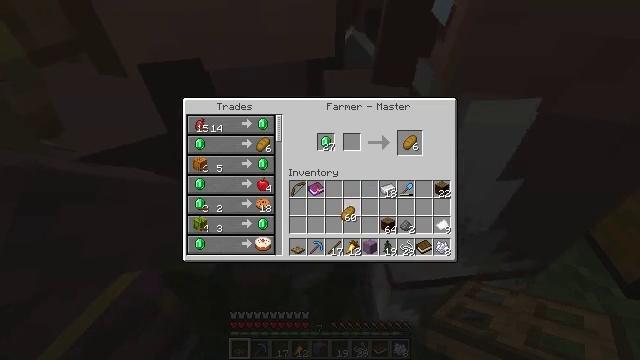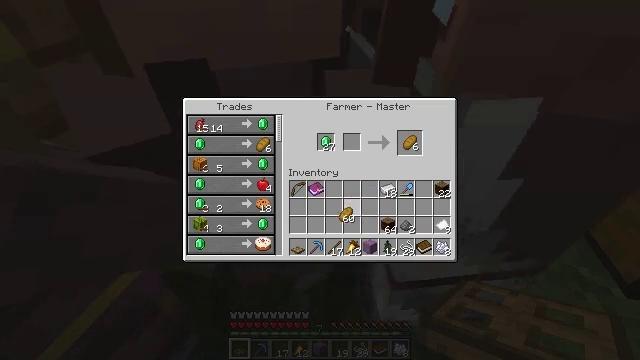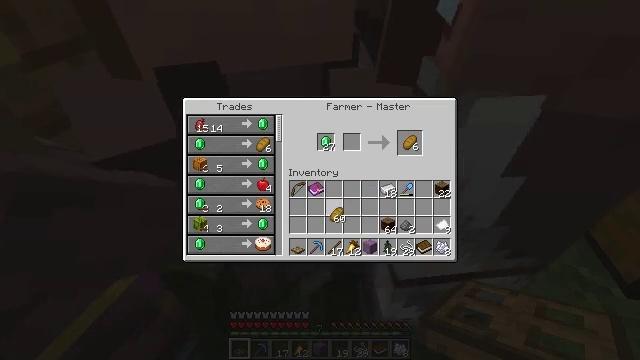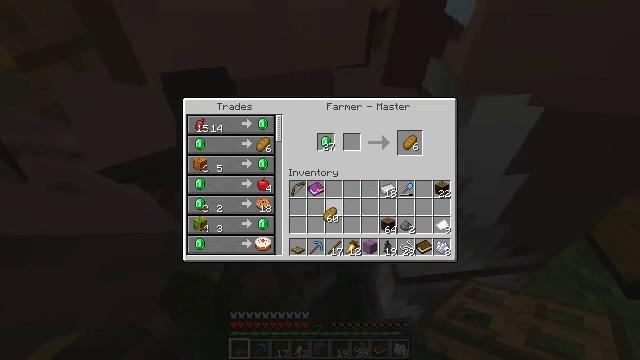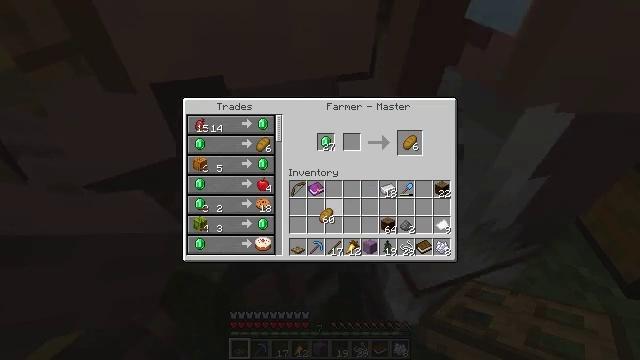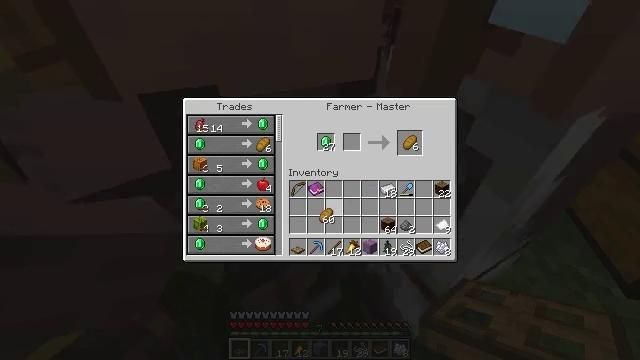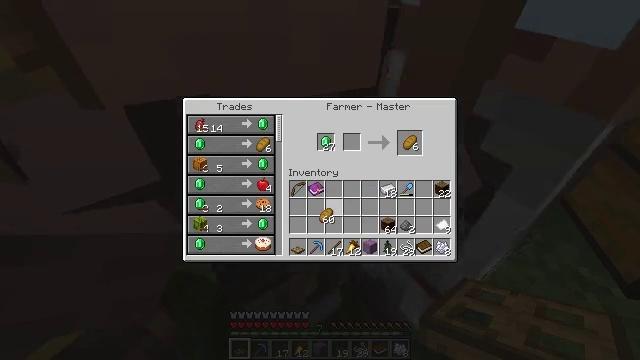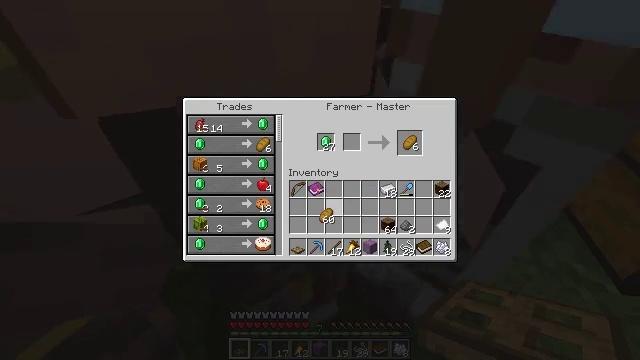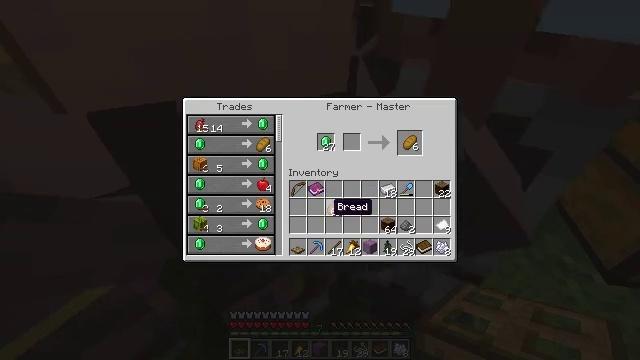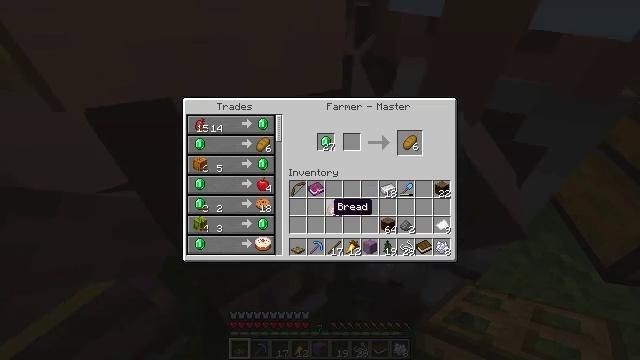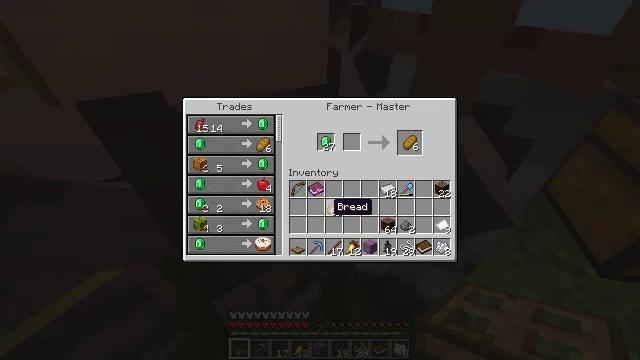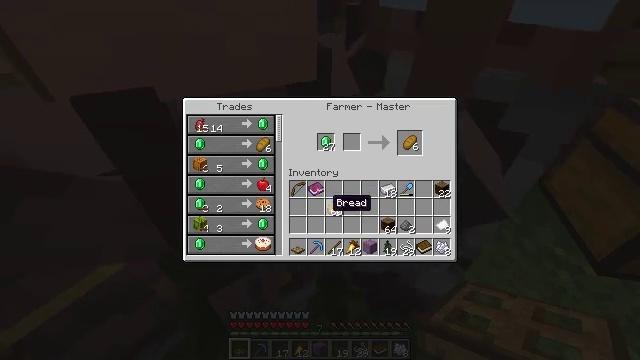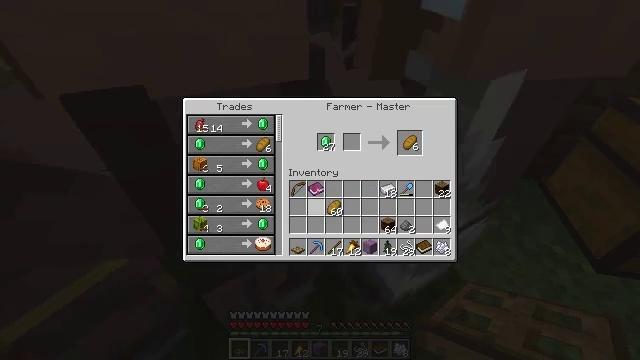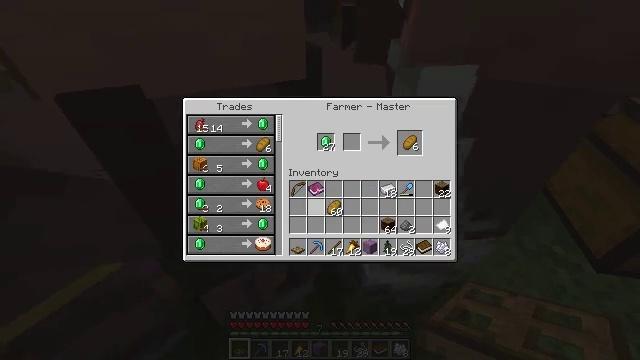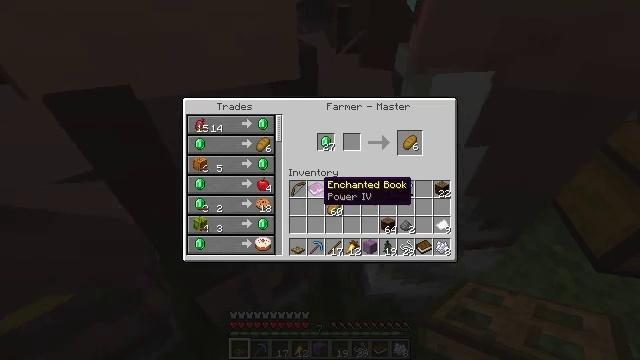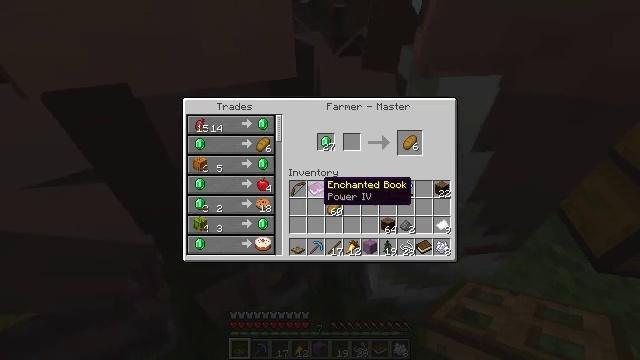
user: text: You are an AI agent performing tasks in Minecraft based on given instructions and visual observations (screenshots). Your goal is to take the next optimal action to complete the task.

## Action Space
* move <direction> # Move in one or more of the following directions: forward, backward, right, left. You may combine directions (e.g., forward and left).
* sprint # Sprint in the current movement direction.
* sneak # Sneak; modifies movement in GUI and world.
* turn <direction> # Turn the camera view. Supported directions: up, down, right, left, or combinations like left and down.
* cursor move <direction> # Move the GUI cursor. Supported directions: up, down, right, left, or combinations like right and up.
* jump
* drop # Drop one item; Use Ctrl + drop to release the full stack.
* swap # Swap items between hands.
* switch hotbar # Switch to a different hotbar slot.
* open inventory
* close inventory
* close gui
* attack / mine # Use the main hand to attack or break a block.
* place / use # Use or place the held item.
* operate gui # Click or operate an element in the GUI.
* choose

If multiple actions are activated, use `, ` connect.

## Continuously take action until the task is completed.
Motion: motion action
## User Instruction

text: Manufacture an ender pearl.
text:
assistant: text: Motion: operate gui
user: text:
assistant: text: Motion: cursor move left
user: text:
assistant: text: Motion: cursor move left
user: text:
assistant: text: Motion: no_op
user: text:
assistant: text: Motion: operate gui
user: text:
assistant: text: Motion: operate gui
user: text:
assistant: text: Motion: operate gui
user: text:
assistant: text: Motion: no_op
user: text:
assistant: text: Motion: no_op
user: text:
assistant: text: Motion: no_op
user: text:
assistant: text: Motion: no_op
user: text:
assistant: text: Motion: no_op
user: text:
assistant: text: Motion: cursor move up
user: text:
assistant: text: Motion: no_op
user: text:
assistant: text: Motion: no_op
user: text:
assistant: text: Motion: no_op
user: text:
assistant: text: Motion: no_op
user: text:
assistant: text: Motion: no_op
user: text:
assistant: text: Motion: no_op
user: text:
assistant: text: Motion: no_op
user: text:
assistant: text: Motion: no_op
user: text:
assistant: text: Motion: no_op
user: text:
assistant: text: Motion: no_op
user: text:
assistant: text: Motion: no_op
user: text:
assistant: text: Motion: turn right, close gui
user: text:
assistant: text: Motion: turn right, open inventory
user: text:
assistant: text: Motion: turn right and up
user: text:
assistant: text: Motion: move forward, turn right and up
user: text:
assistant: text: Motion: move forward, turn right
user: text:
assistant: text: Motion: move forward